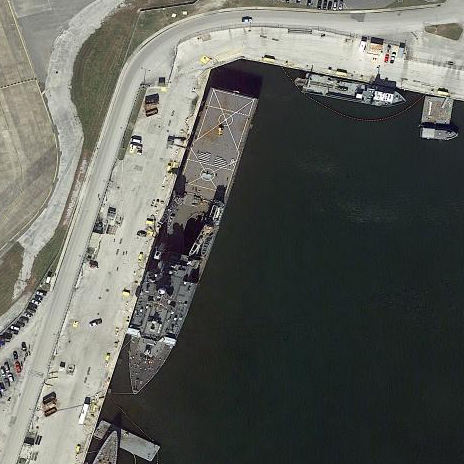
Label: combat